Question: I use the following code to draw a square on an inkcanvas at the position of the mouse. But it doesn't draw the shape at the centre of the mouse position, instead slightly to the right and much lower as demonstrated by the following image:

Additionally I would like to stop the pen from drawing when I click to add a shape to the canvas.
How can I correct the positioning and stop the pen drawing?
'''
private void inkCanvas_MouseMove(object sender, MouseEventArgs e)
{
cursorCoords.Content = Mouse.GetPosition(Application.Current.MainWindow);
// Get the x and y coordinates of the mouse pointer.
System.Windows.Point position = e.GetPosition(this);
pX = position.X;
pY = position.Y;
}
private Stroke NewRectangle(double dTop, double dLeft, double dWidth, double dHeight)
{
double T = dTop;
double L = dLeft;
double W = dWidth;
double H = dHeight;
StylusPointCollection strokePoints = new StylusPointCollection();
strokePoints.Add(new StylusPoint(L, T));
strokePoints.Add(new StylusPoint(L + W, T));
strokePoints.Add(new StylusPoint(L + W, T + H));
strokePoints.Add(new StylusPoint(L, T + H));
strokePoints.Add(new StylusPoint(L, T));
Stroke newStroke = new Stroke(strokePoints);
return newStroke;
}
private void inkCanvas_PreviewMouseDown(object sender, MouseButtonEventArgs e)
{
if (tool == 3) // shape tool
{
switch (chosenShape)
{
case "square":
Stroke oS = NewRectangle(pY, pX, size, size);
DrawingAttributes attribs = new DrawingAttributes();
attribs.Color = shapeColour;//Colors.LimeGreen;
attribs.Height = 5.0;
attribs.Width = 5.0;
attribs.FitToCurve = false;
oS.DrawingAttributes = attribs;
inkCanvas.Strokes.Add(oS);
break;
}
}
}
'''
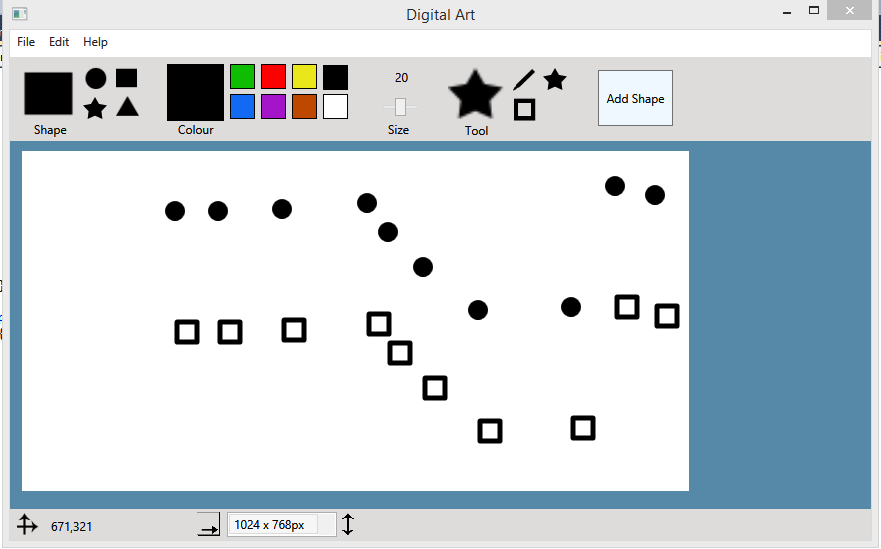
Answer: In your code this refers to window?
'''
// Get the x and y coordinates of the mouse pointer.
System.Windows.Point position = e.GetPosition(this);
'''
If so then position is the cursor position relatively to the window and not to the inkCanvas
Try
'''
System.Windows.Point position = e.GetPosition(inkCanvas);
'''
If you want to stop canvas from drawing when you select a tool you can switch its IsEnabled property.